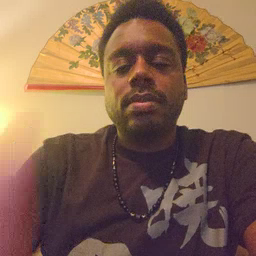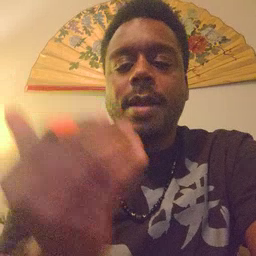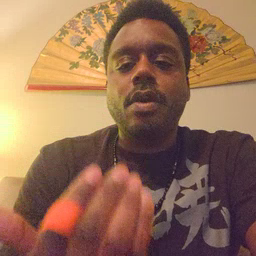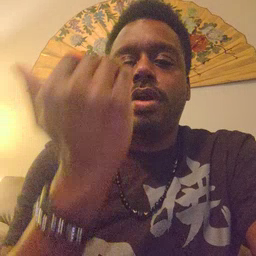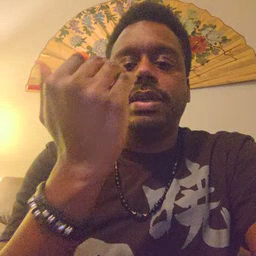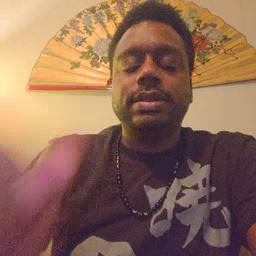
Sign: morning